Aerial crown-view tile of a tropical tree (Barro Colorado Island, Panama), acquired 20241216:
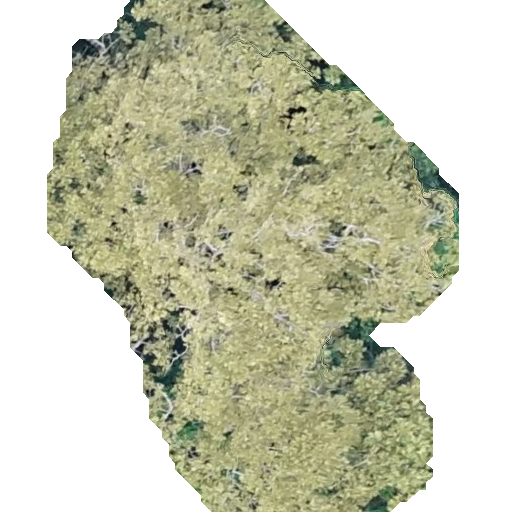
Species: Dipteryx oleifera
GBIF accepted scientific name: Dipteryx oleifera
Crown area: 232.113 m²